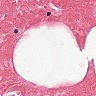
Metastatic tissue present: no